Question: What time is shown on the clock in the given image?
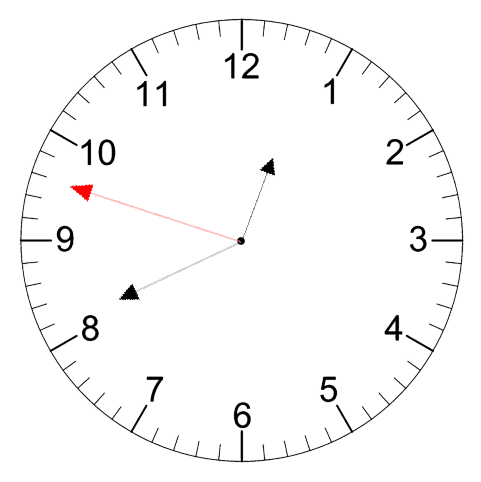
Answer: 12:40:48